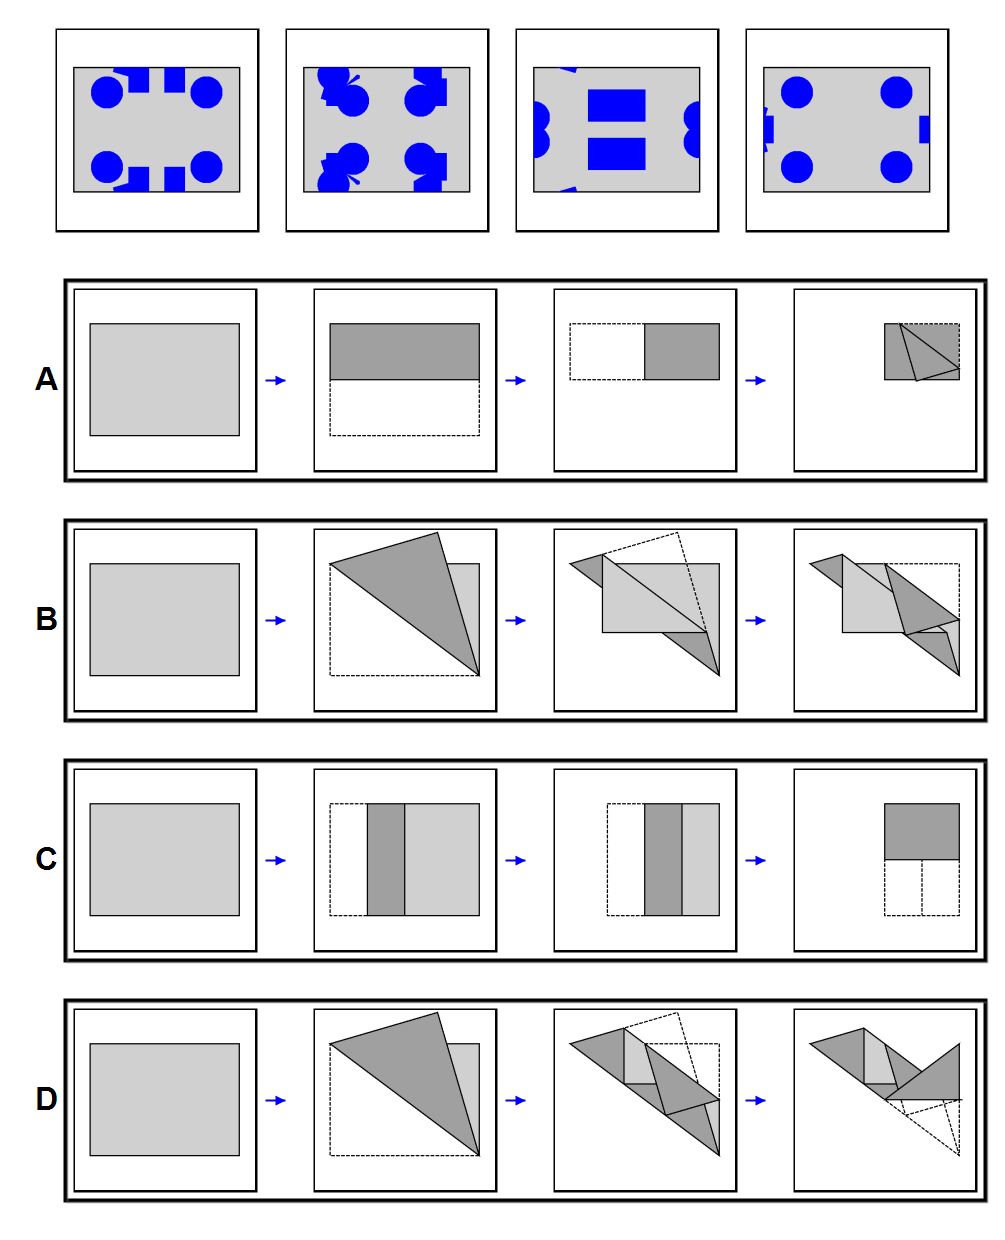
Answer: A